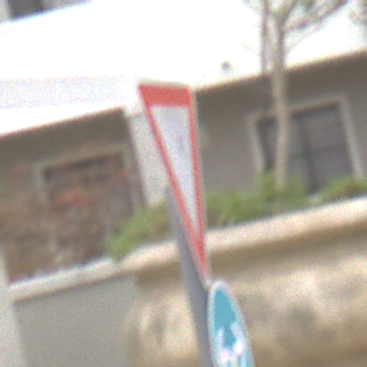
Verkehrszeichen: VorfahrtGewaehren
Zusatzzeichen unten: VorgeschriebeneFahrtrichtungRechtsOderLinks
Umgebung: Outdoor, Urban
Tageszeit: Midday
Wetter: Overcast
Licht: Natural
Jahreszeit: NotSpecified
Kontrast: LowContrast